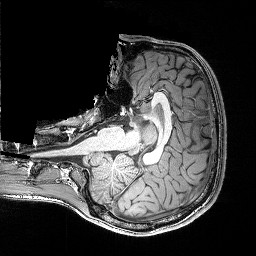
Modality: T1w
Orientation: axial
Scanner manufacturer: siemens
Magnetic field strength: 3 T
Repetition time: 2.25 s
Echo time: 0.00418 s